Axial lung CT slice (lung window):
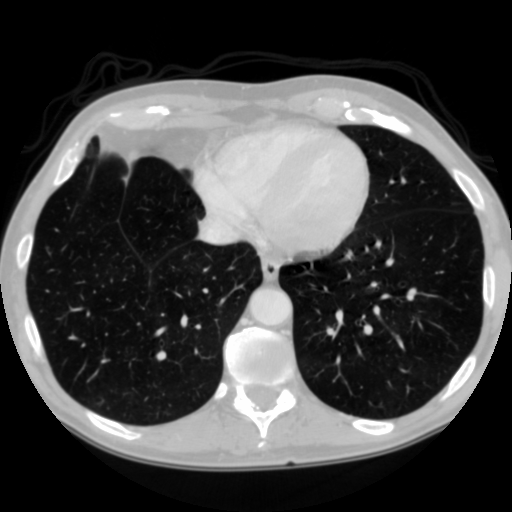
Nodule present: no